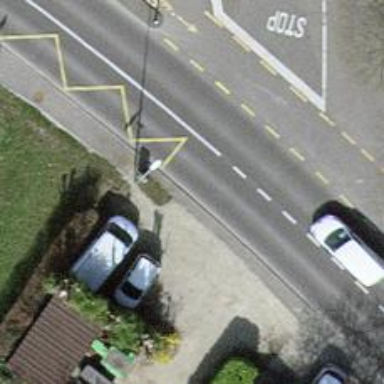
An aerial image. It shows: Bus stop with platform for public transport.